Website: apple
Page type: payment
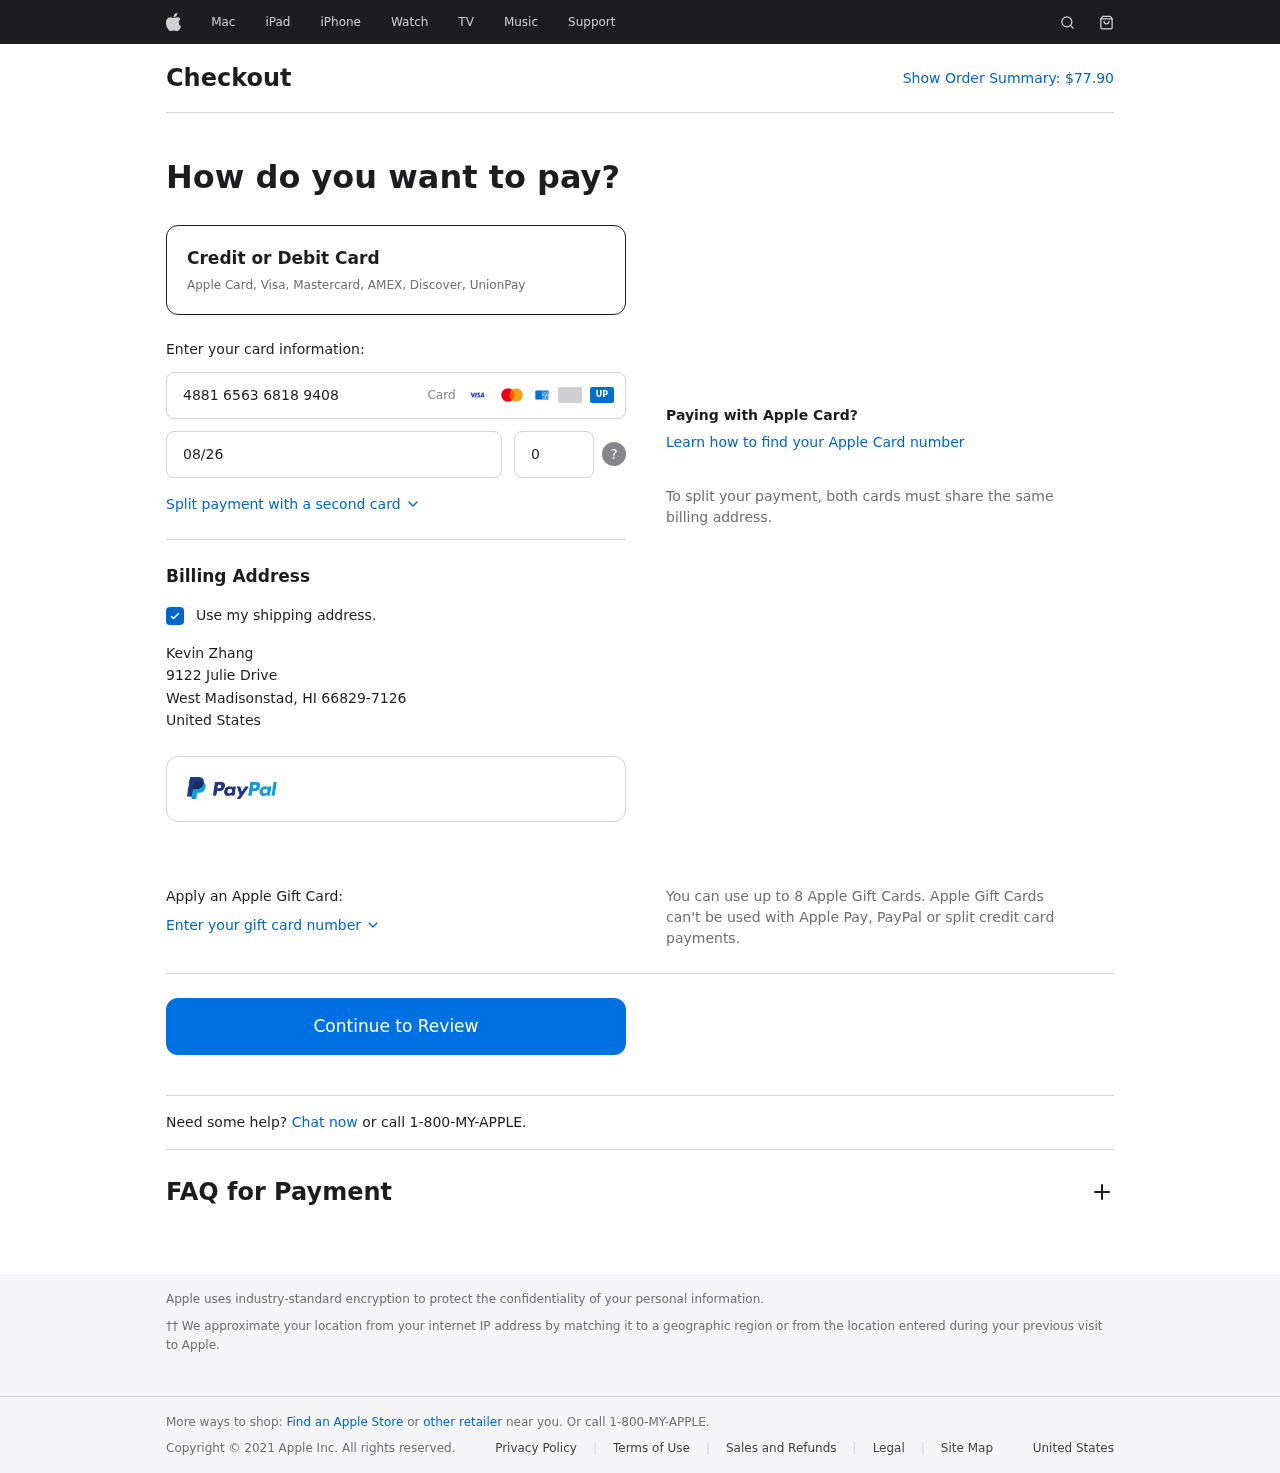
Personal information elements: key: PII_CARD_CVV
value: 065
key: PII_CARD_EXPIRY
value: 08/26
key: PII_CARD_NUMBER
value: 4881 6563 6818 9408
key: PII_CITY
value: West Madisonstad
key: PII_COUNTRY
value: United States
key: PII_FULLNAME
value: Kevin Zhang
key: PII_POSTCODE_FULL
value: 66829-7126
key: PII_STATE_ABBR
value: HI
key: PII_STREET
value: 9122 Julie Drive
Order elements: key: ORDER_TOTAL
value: $77.90